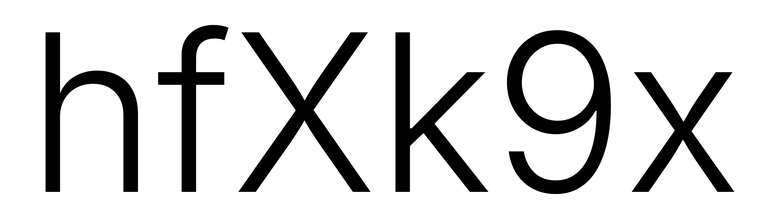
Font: Inter_Light